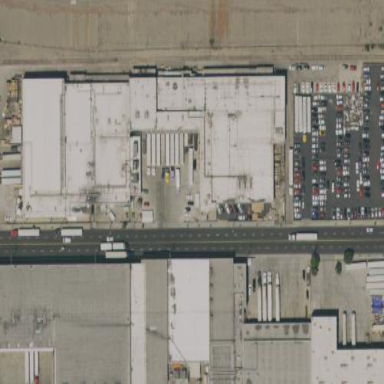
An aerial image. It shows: Factory building.